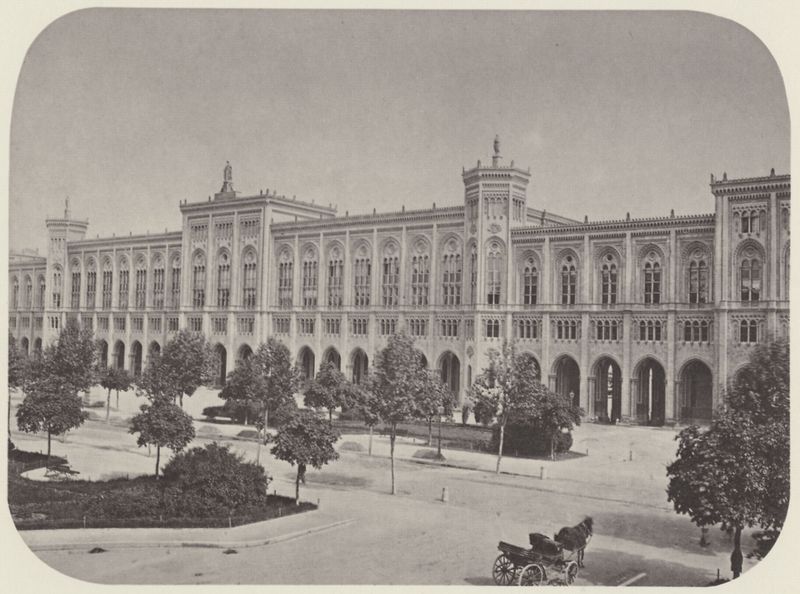
Titel: München, Maximilianstraße - Regierung von Oberbayern
Künstler: Joseph Albert
Standort: München
Institution: Stadtmuseum, Graphische Sammlung
Schlagwörter: baum, blätter, himmel, laub, schatten, weiß, bäume, stadt, fenster, grau, hell, schwarz, strasse, säulen, anlage, dach, gebäude, haus, park, schloss, tier, architektur, bild, büsche, flach, kirche, sträucher, figur, pflanze, pflanzen, front, gotik, pferd, räder, turm, garten, statue, sommer, ansicht, bogen, fassade, vedute, leer, leere, giebel, allee, hecke, hof, einspänner, kutsche, platz, auto, figuren, rad, wagen, stämme, arch, arches, architecture, columns, fancy, ornate, palace, people, white, window, black, france, gray, grey, old, wall, windows, symmetrie, gris, menschenleer, zinnen, galerie, foto, fotografie, photographie, bögen, erker, außen, loggia, bayern, gehsteig, türme, münchen, palast, symmetrisch, schwarzweiss, blanc, noir, pavement, arkaden, neu, photo, ecken, sims, gesims, skulpturen, plastiken, risalit, statuen, spitzbögen, triforium, life, rock, sky, stone, tree, rundbögen, building, house, lane, roof, street, tower, trees, historismus, alle, etagen, museum, grass, bushes, garden, path, plants, road, view, black and white, graustufen, indien, bepflanzung, castle, shadow, format, ciel, abgerundet, aufnahme, bau, parlament, troubadour, mittelalterlich, cheval, monument, sculpture, wings, absperrung, rundungen, masswerk, door, fence, town, historisch, bauwerk, boulevard, city, day, royal, leaves, mittelrisalit, regelmässig, cart, pferdekutsche, arc, archway, doors, temple, neubau, gartenanlage, maximilian, fensterfront, gleichmässig, risalith, square, walls, geäude, mezzaningeschoss, sechseckig, ecktürme, regierung, facade, place, style, biforien, gotisierend, neugotisch, gardens, lawn, historistisch, ground, spitzbogenfenster, statues, regierungssitz, schlossplatz, architekturfotografie, large, school, mittelrisalith, stadtvedute, maximiliansstrasse, palais, eklektisch, zwischengeschoss, regierungsgebäude, tudor, gothic, streets, bush, carriage, home, horse, wagon, chariot, leaf, munich, wide, sidewalk, neogothic, black white, structure, representativ, chteau, stones, arcs, alley, angleterre, photograph, photography, néogothique, runde ecken, avenue, bayerische regierung, college, gothic revival, imposing, matimiliansforum, neogothik, néoroman, paspertou, representative, retro, revival, roman, rundecken, sku, stautue, towers, university, wheel, rue, slide, coach, india, point, europe, industrial, daguerreotype, wheels, logia, exhibition, ferd, repetition, mall, walkway, london, arcade, new york, posts, official, post, sculptures, buggy, hourse, industrialism, roads, gebau, architectur, government, horsecart, paving, pointed arch, chrystal, finials, archways, trottoir, vintage, bw, h, living, guilded age, boston, waggon, daguerrotype, wondows, mosque, grounds, symmetrishc, gargoyle, twoers, rpad, old building, buliding, lacy, moresque, horse and carriage, curb, old time, abres, schwarzzweis, buckingham, achteckog, campus, horse drawn carriage, photop, common area, horse drawn carraiage